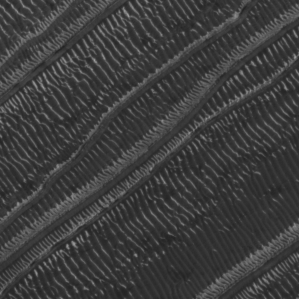
Label: frost